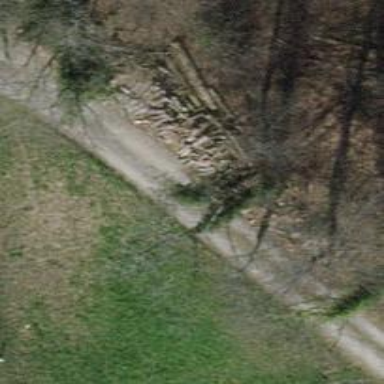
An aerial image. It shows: Abandoned railway crossing compacted footway.